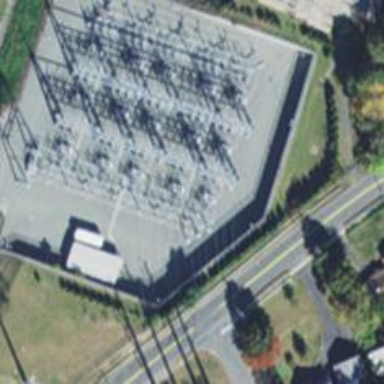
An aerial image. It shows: Switch used for power control.